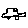
Label: car